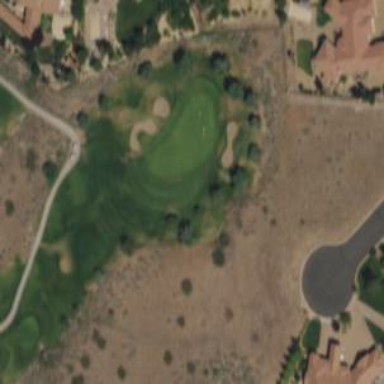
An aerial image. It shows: Golf hole.